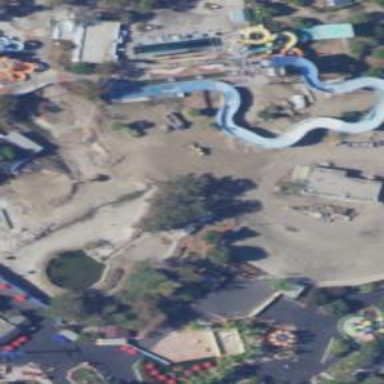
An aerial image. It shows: Water slide attraction.